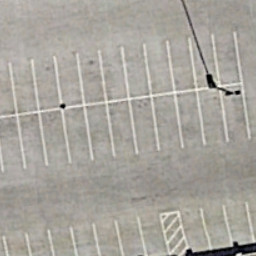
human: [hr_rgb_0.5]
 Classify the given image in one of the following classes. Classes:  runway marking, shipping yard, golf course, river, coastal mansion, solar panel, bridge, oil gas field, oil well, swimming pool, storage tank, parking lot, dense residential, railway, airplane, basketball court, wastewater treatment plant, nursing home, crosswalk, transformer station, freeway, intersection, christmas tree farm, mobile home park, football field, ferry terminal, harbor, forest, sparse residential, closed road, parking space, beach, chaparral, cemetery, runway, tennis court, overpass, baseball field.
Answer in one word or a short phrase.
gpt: parking space